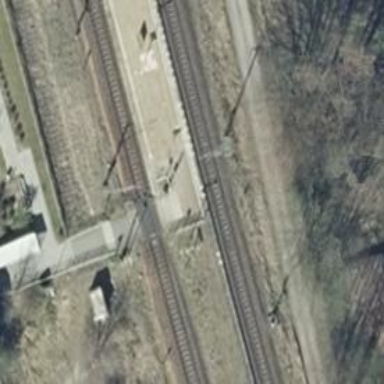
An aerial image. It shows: Platform edge at railway station.